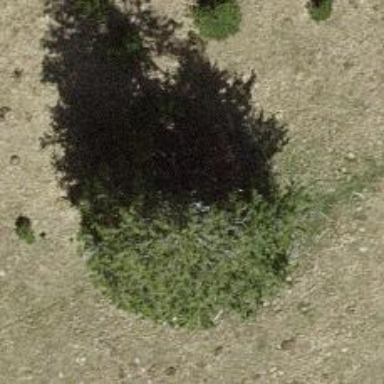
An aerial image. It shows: Single tag "natural: tree."